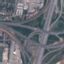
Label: Highway